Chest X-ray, PA view. Patient: 25 years old, sex M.
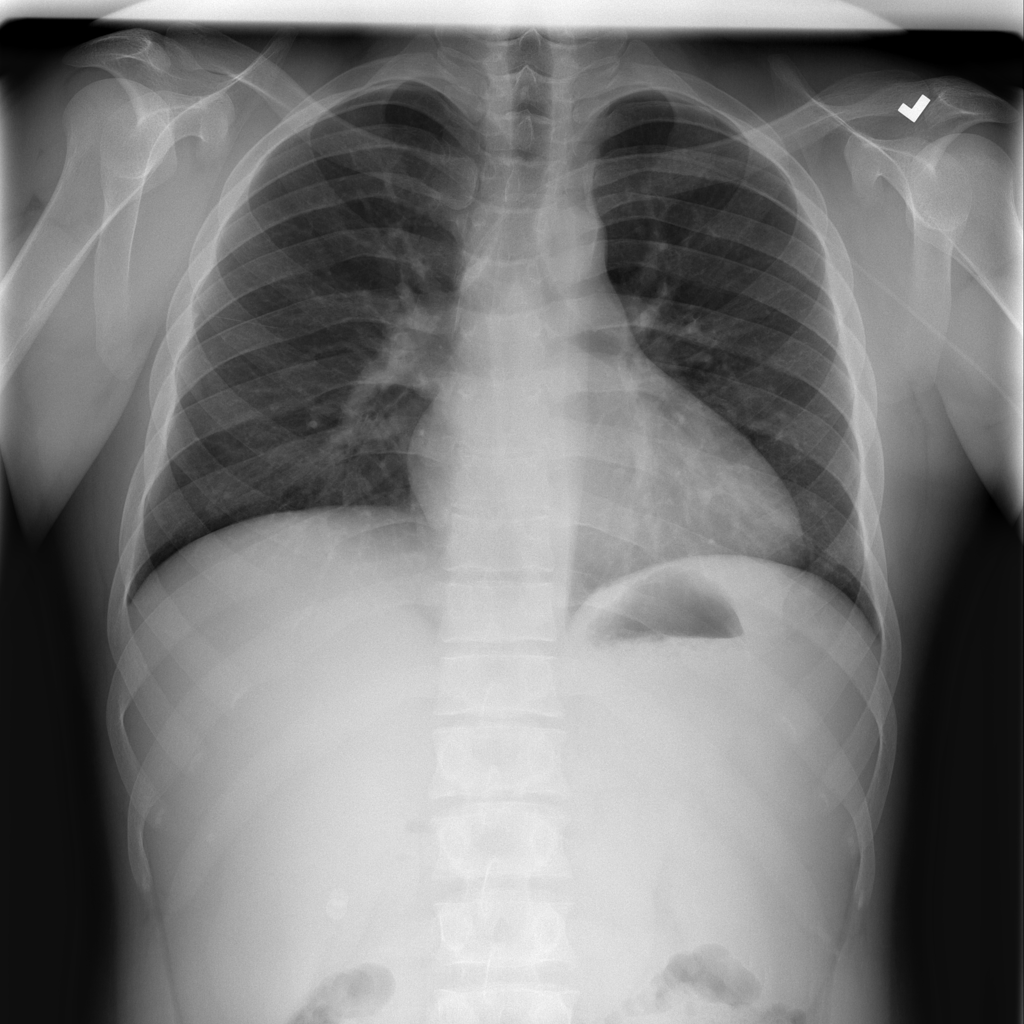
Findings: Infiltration